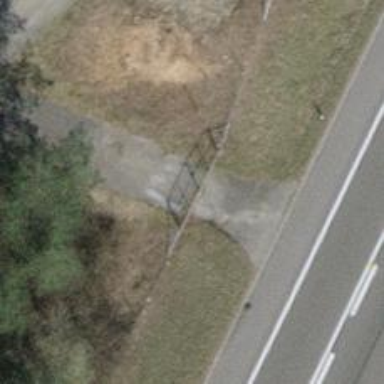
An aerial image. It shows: Gate.